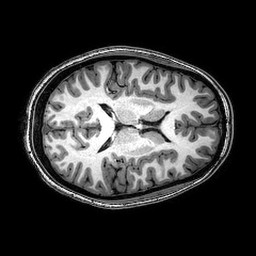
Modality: T1w
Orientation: axial
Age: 19
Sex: female
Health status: healthy
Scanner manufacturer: philips
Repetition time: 0.008215 s
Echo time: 0.00378 s